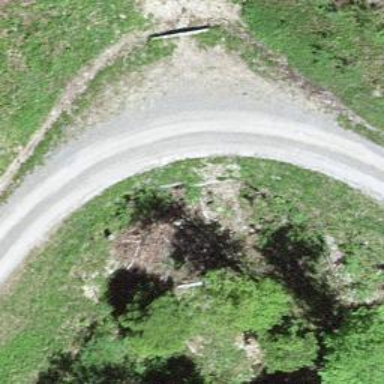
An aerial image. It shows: Culvert tunnel.